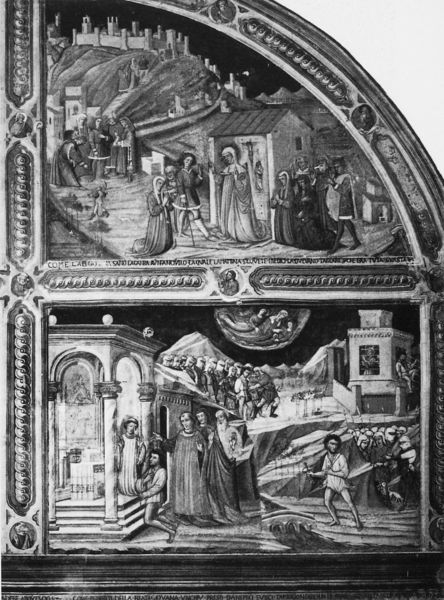
Titel: Ein Heiliger der Bauern: B. Jeanne de Signa
Standort: Signa, Pfarrkirche (EU - I)
Schlagwörter: berg, flügel, gott, himmel, mann, wasser, weiß, frauen, menschen, stadt, fenster, frau, grau, männer, nacht, schwarz, strasse, säule, säulen, gebäude, haus, weg, wolke, ornament, rahmen, bild, häuser, kirche, personen, person, turm, engel, bogen, zwei, berge, grafik, figuren, soldaten, detail, wandmalerei, stufen, burg, kreuz, türme, festung, druck, schwarz-weiss, kugel, beten, altar, jesus, mittelalter, heilige, maria, christentum, verkündigung, lünette, biblische szene, altartafel, baldachim, zwei bilder